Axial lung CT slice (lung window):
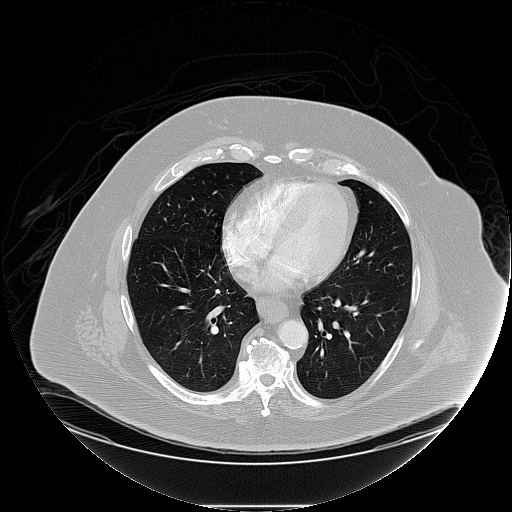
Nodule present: no